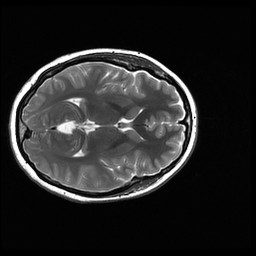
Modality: T2w
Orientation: axial
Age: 26
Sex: female
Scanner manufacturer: ge
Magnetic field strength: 3 T
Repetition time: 5.192 s
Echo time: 0.1003 s